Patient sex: M
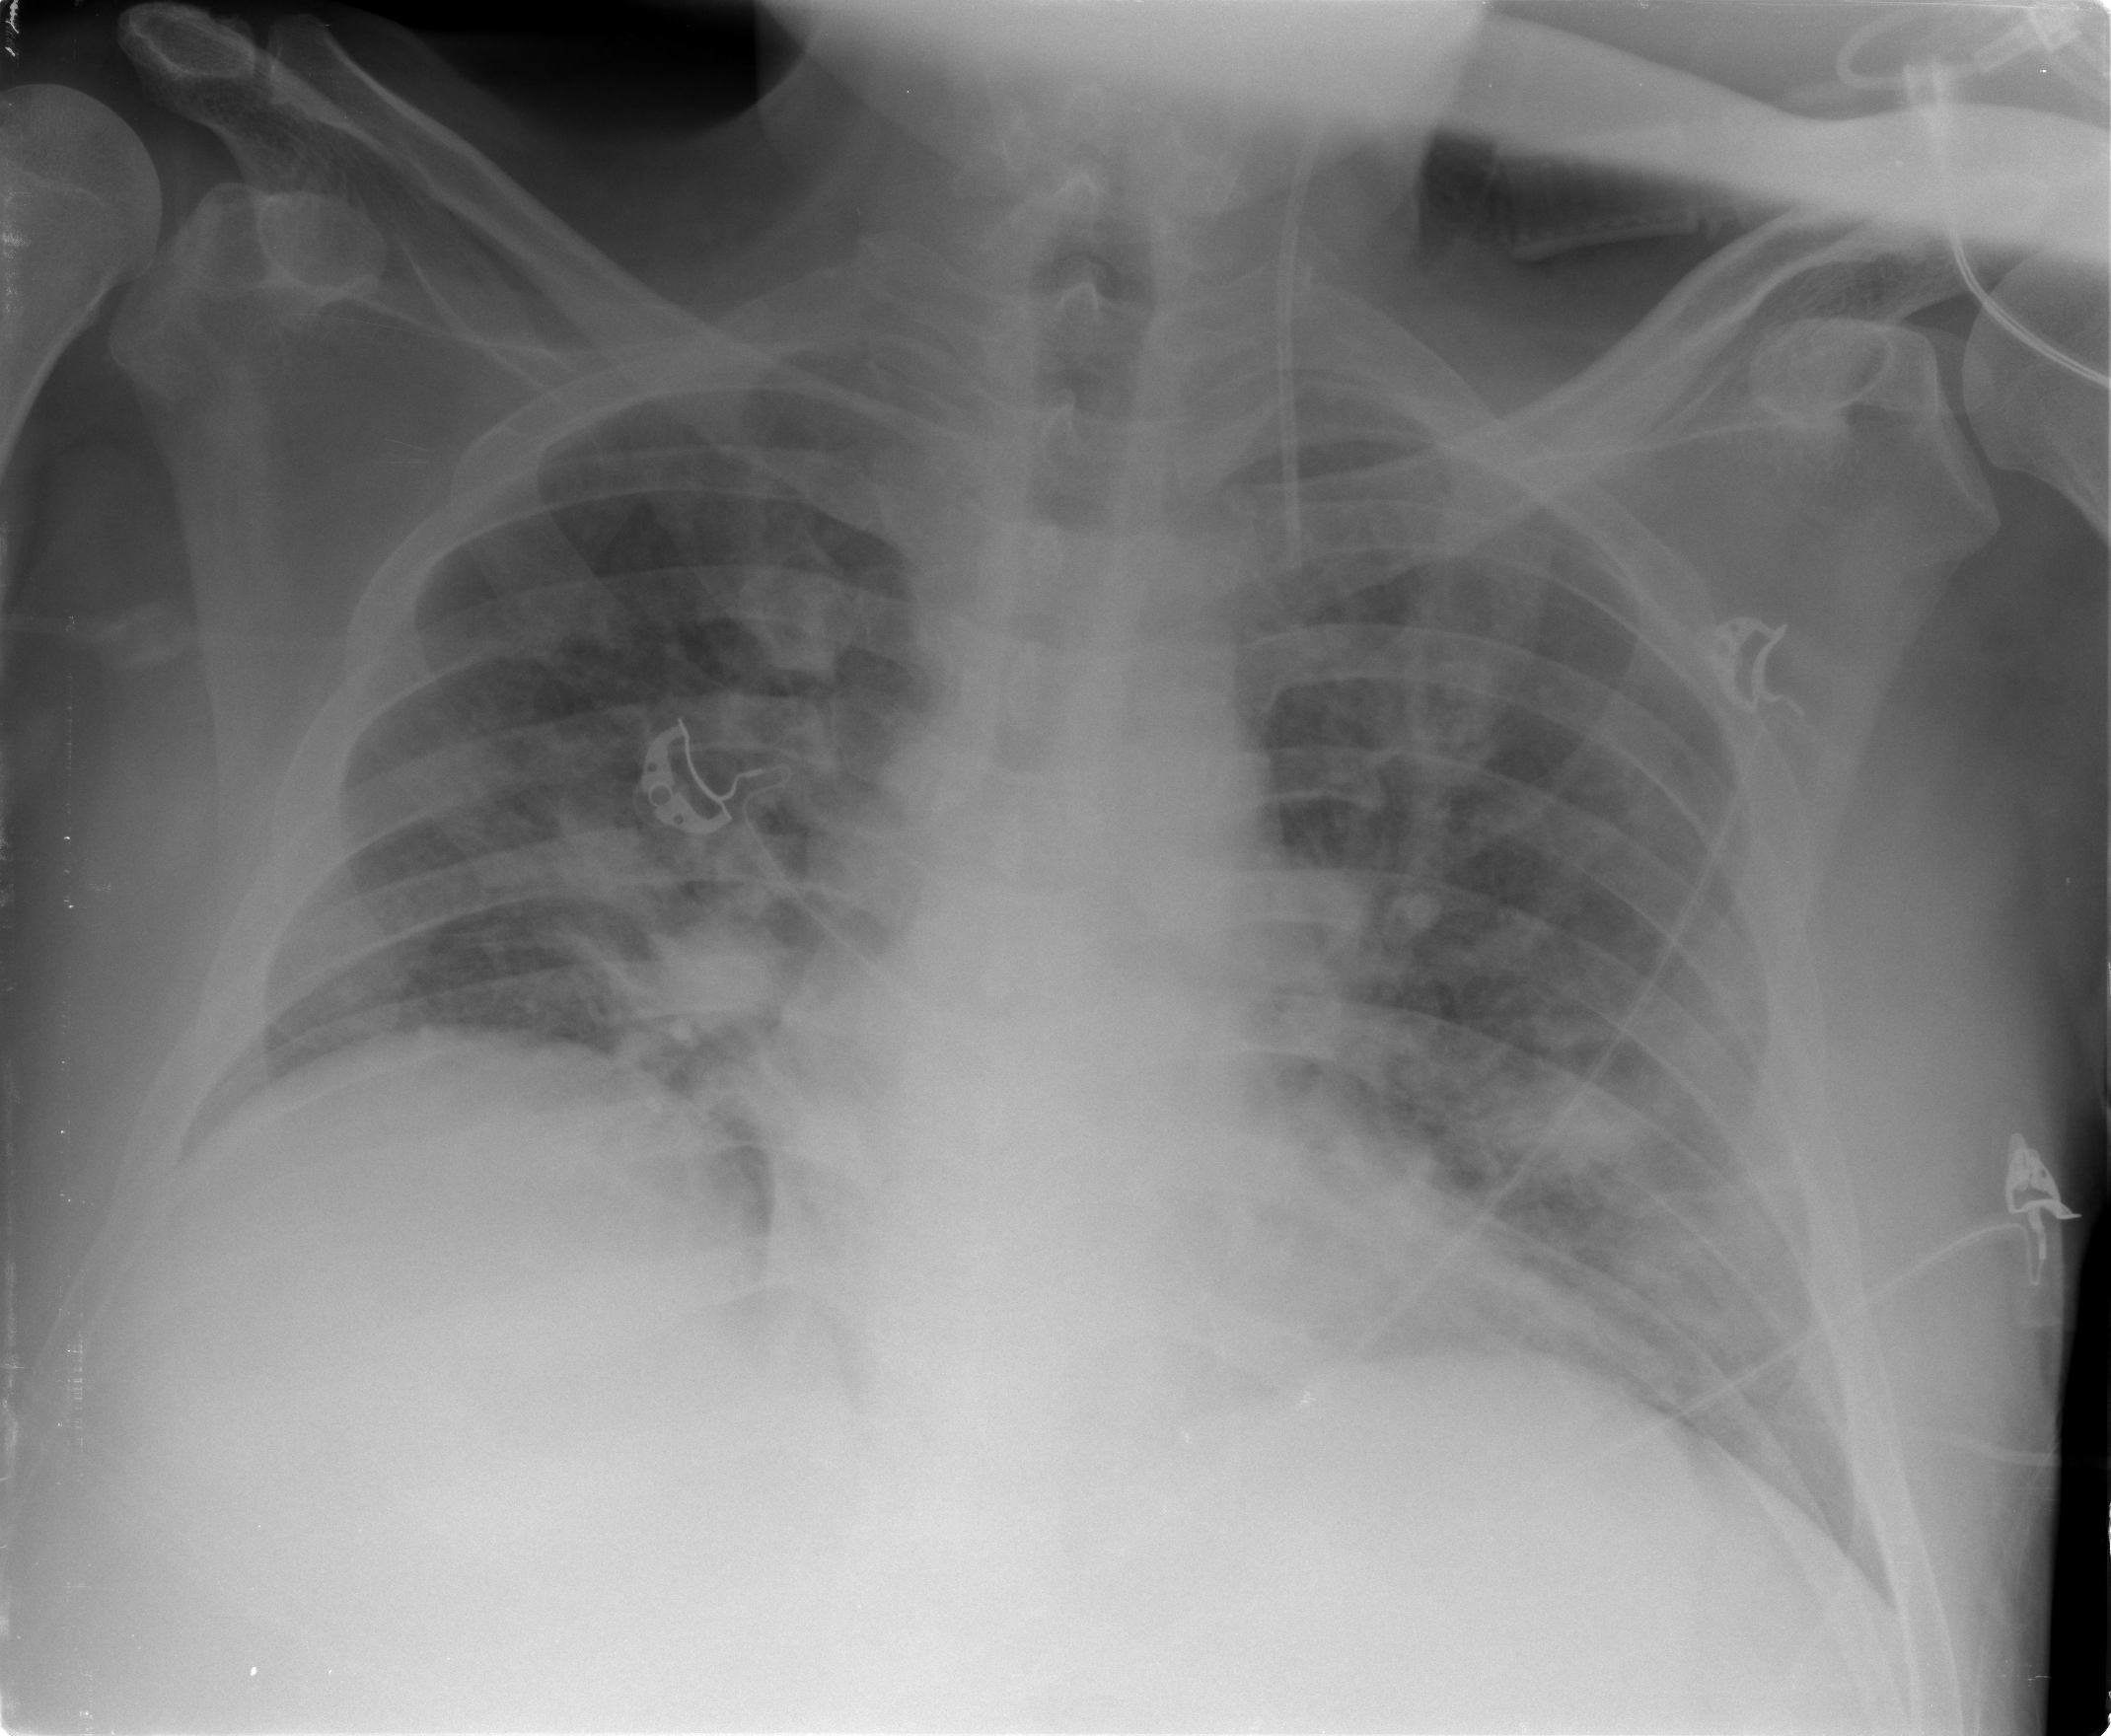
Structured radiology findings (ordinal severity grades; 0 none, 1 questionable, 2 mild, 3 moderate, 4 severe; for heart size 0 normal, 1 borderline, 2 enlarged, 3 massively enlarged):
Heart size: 0
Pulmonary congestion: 3
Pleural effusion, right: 1
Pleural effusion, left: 1
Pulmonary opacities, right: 2
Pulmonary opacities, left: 2
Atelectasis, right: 2
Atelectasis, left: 2